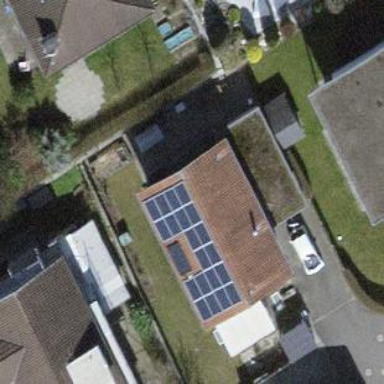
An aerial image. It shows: Solar power generator utilizing photovoltaic technology with solar photovoltaic panels.